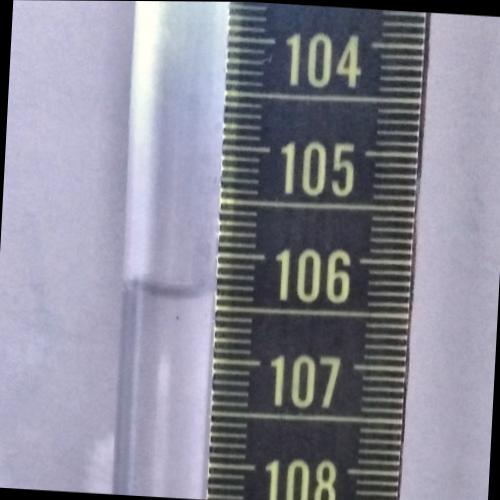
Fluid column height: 106.4 cm